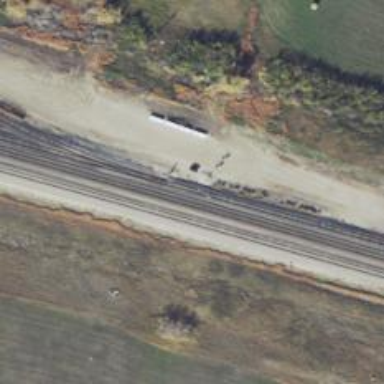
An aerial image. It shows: Railway signal.